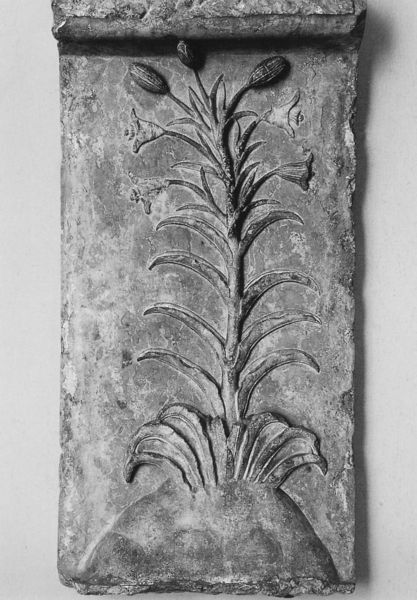
Titel: Dom S. Giorgio in Ferrara
Standort: Ferrara, Dom S. Giorgio (EU - I - Emilia-Romagna)
Schlagwörter: berg, blätter, blume, blumen, marmor, blüte, blüten, stein, erde, hügel, natur, blatt, pflanze, ton, relief, ziegel, detail, schmal, steinmetz, foto, tulpe, stengel, fliese, lilie, stängel, stück, fries, knospen, antik, romanik, hochrelief, wandrelief, fotogradie, blümen, reief, tontafel